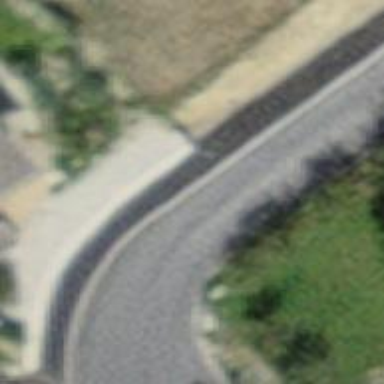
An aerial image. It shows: Tertiary road.